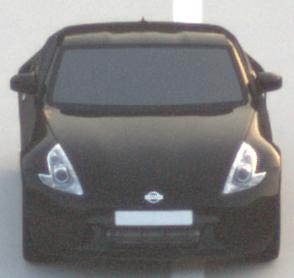
Make: Nissan
Model: 370Z Coupé
Detailed model: 370Z (Z34) Coupé
Model produced from: 2009/12
Model produced until: 2013/03
Doors: 3
Color: black
Road condition: dry road
Daytime: sunrise or sunset
Contrast: low contrast